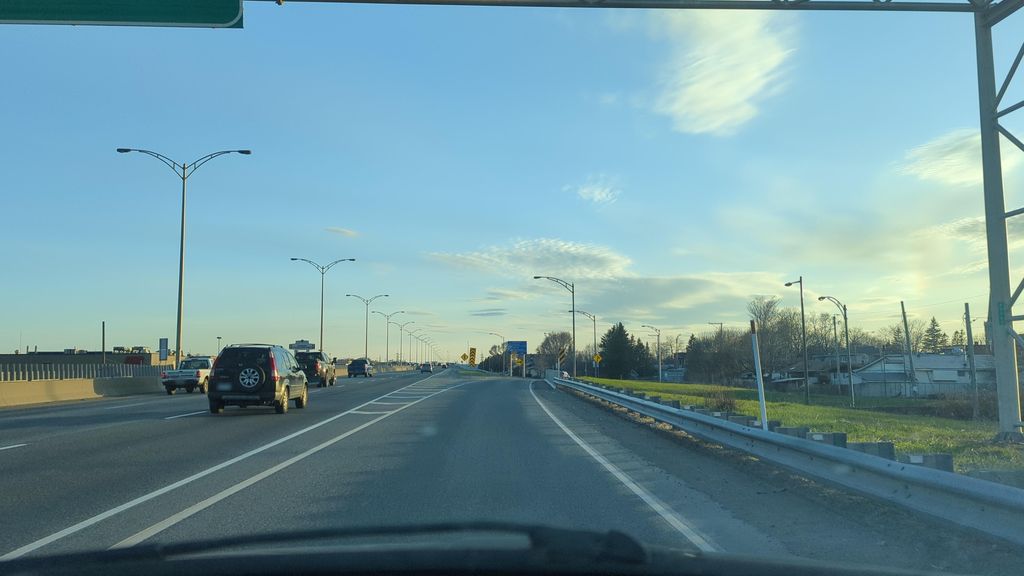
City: quebec_city